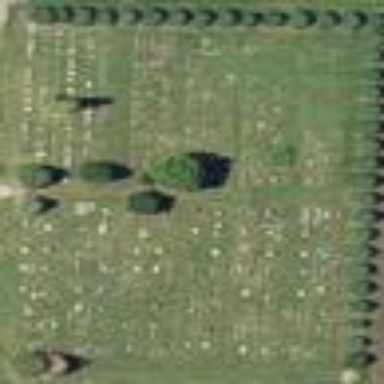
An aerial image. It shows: Graveyard.